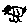
Label: bird